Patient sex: M
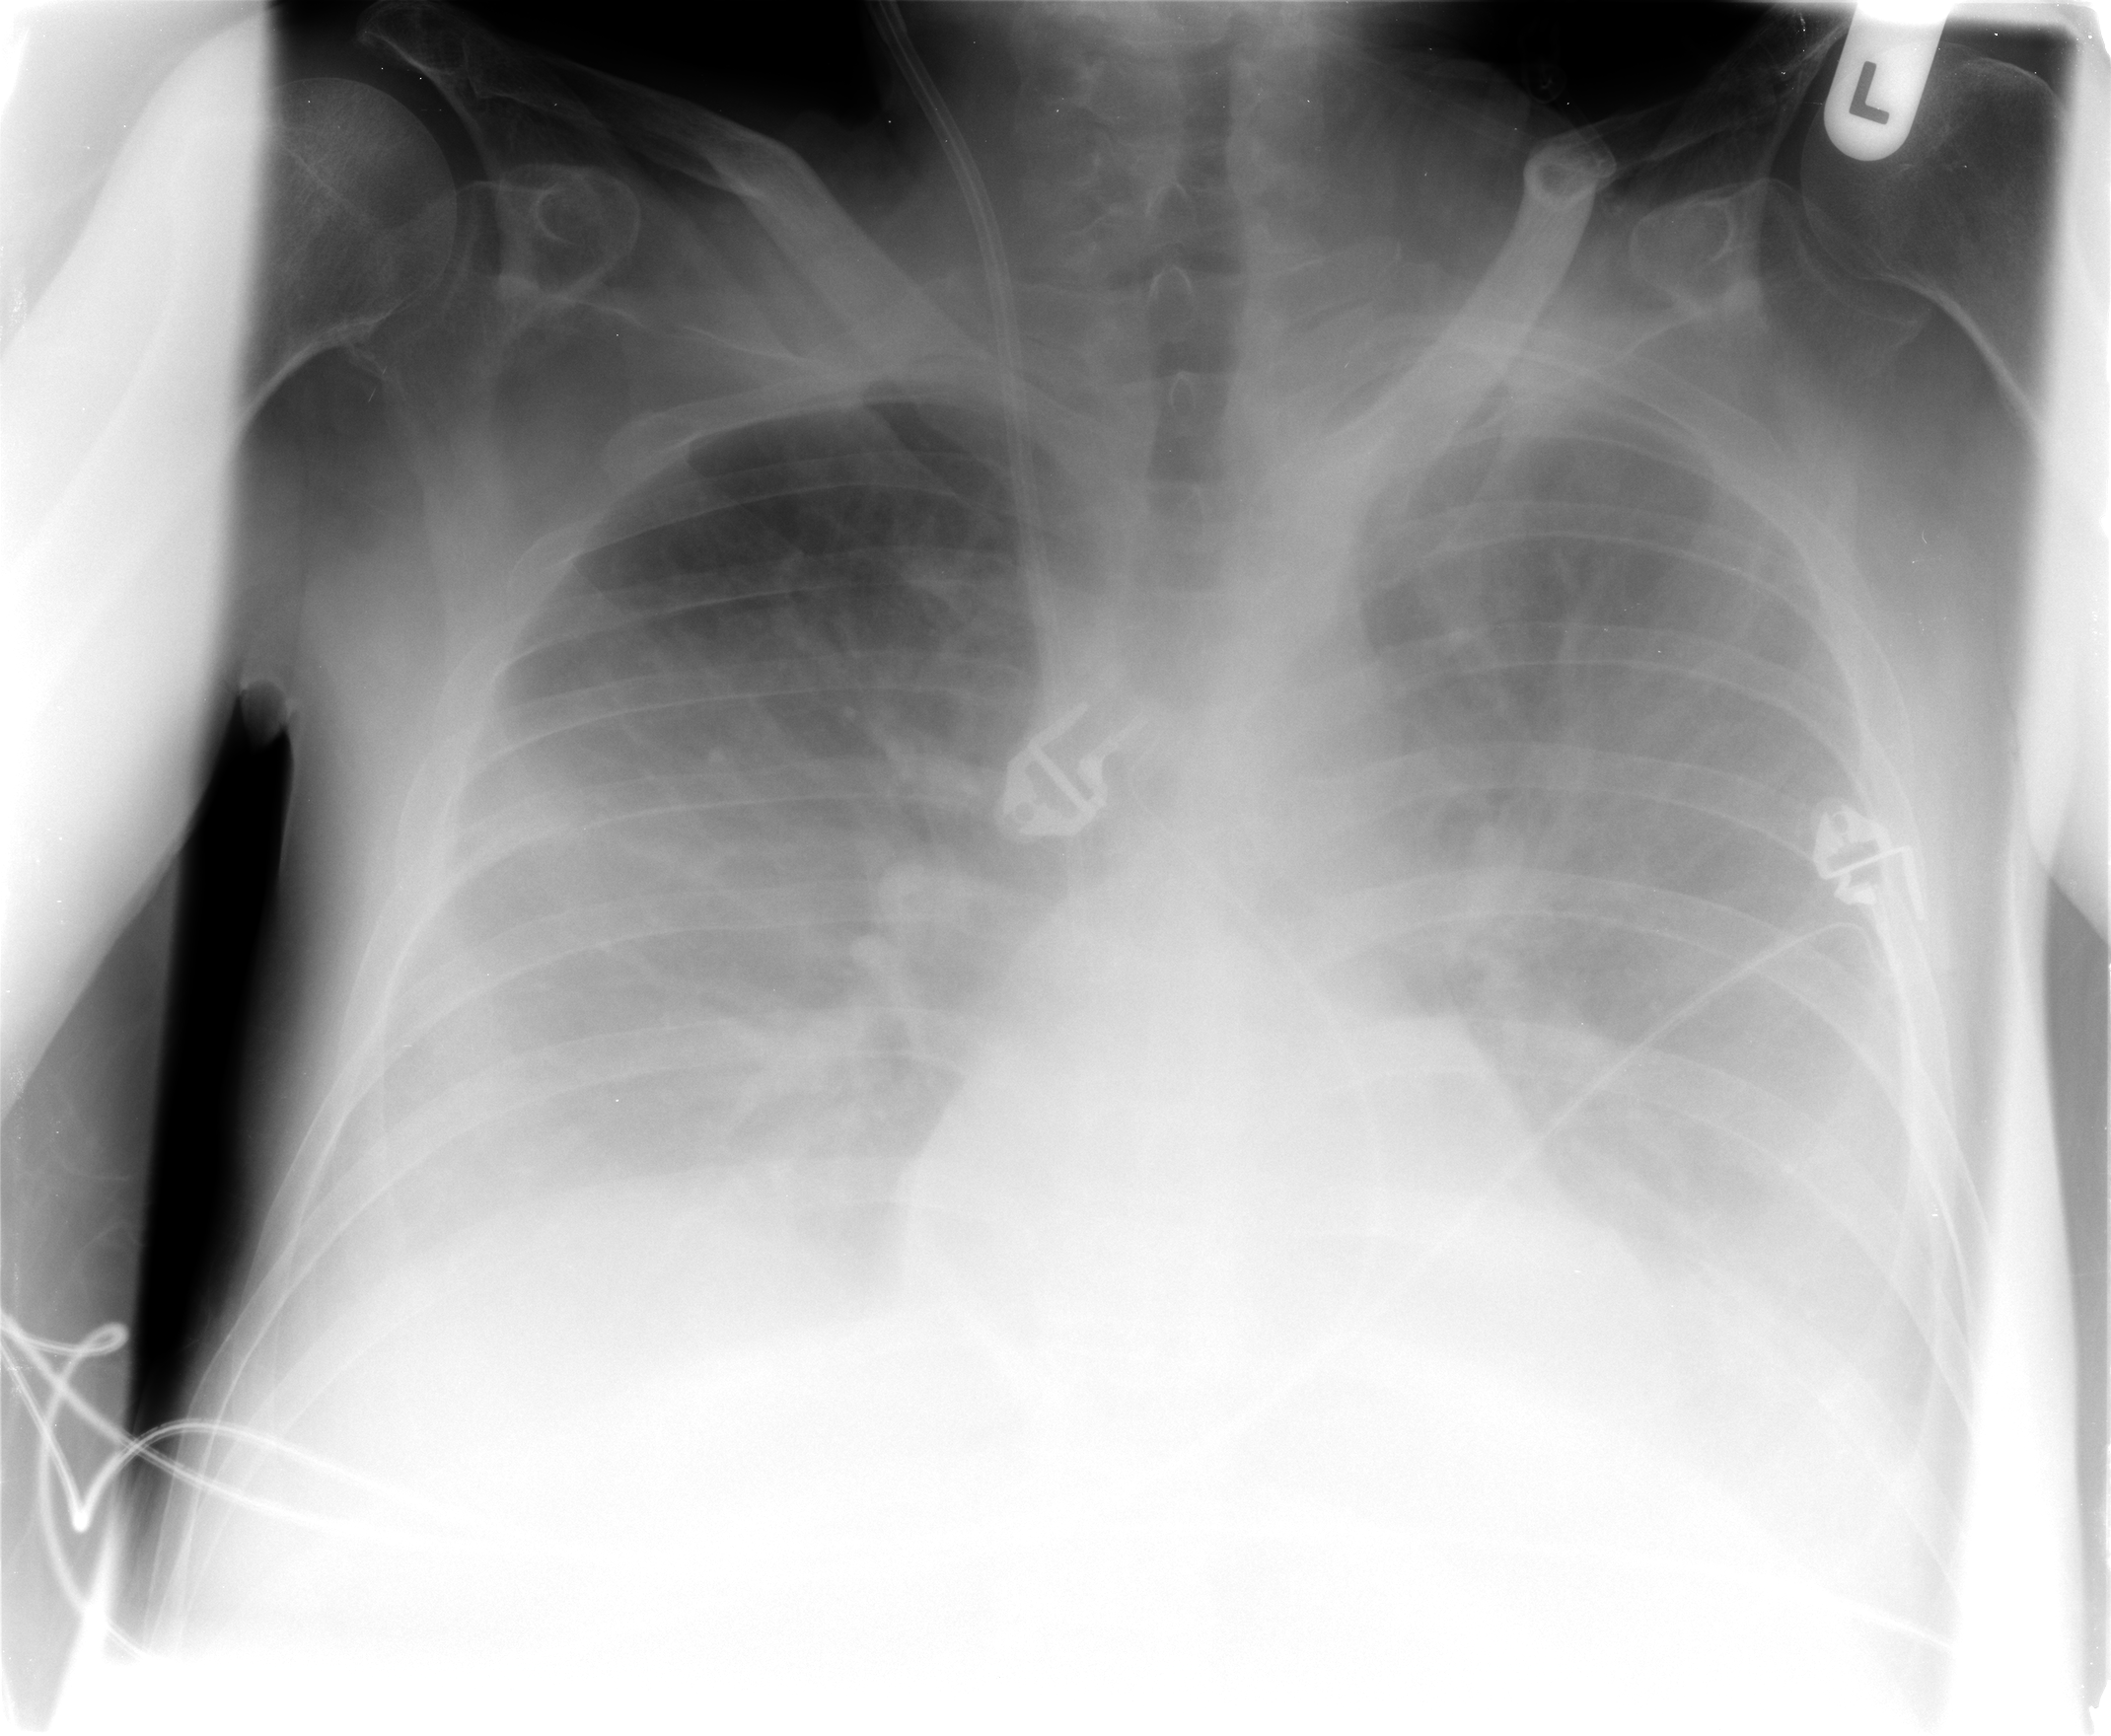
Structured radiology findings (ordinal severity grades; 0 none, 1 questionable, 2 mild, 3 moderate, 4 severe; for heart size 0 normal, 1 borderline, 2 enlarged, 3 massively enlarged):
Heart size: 0
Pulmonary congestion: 2
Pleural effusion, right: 4
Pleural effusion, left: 4
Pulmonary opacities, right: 1
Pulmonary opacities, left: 1
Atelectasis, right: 3
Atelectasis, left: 3